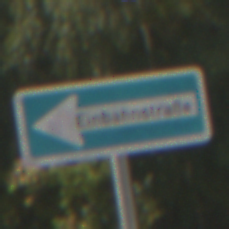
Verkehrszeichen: EinbahnstrasseLinksweisend
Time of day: Midday
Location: Outdoor (Nature)
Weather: Clear
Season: Summer
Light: Natural